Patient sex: M
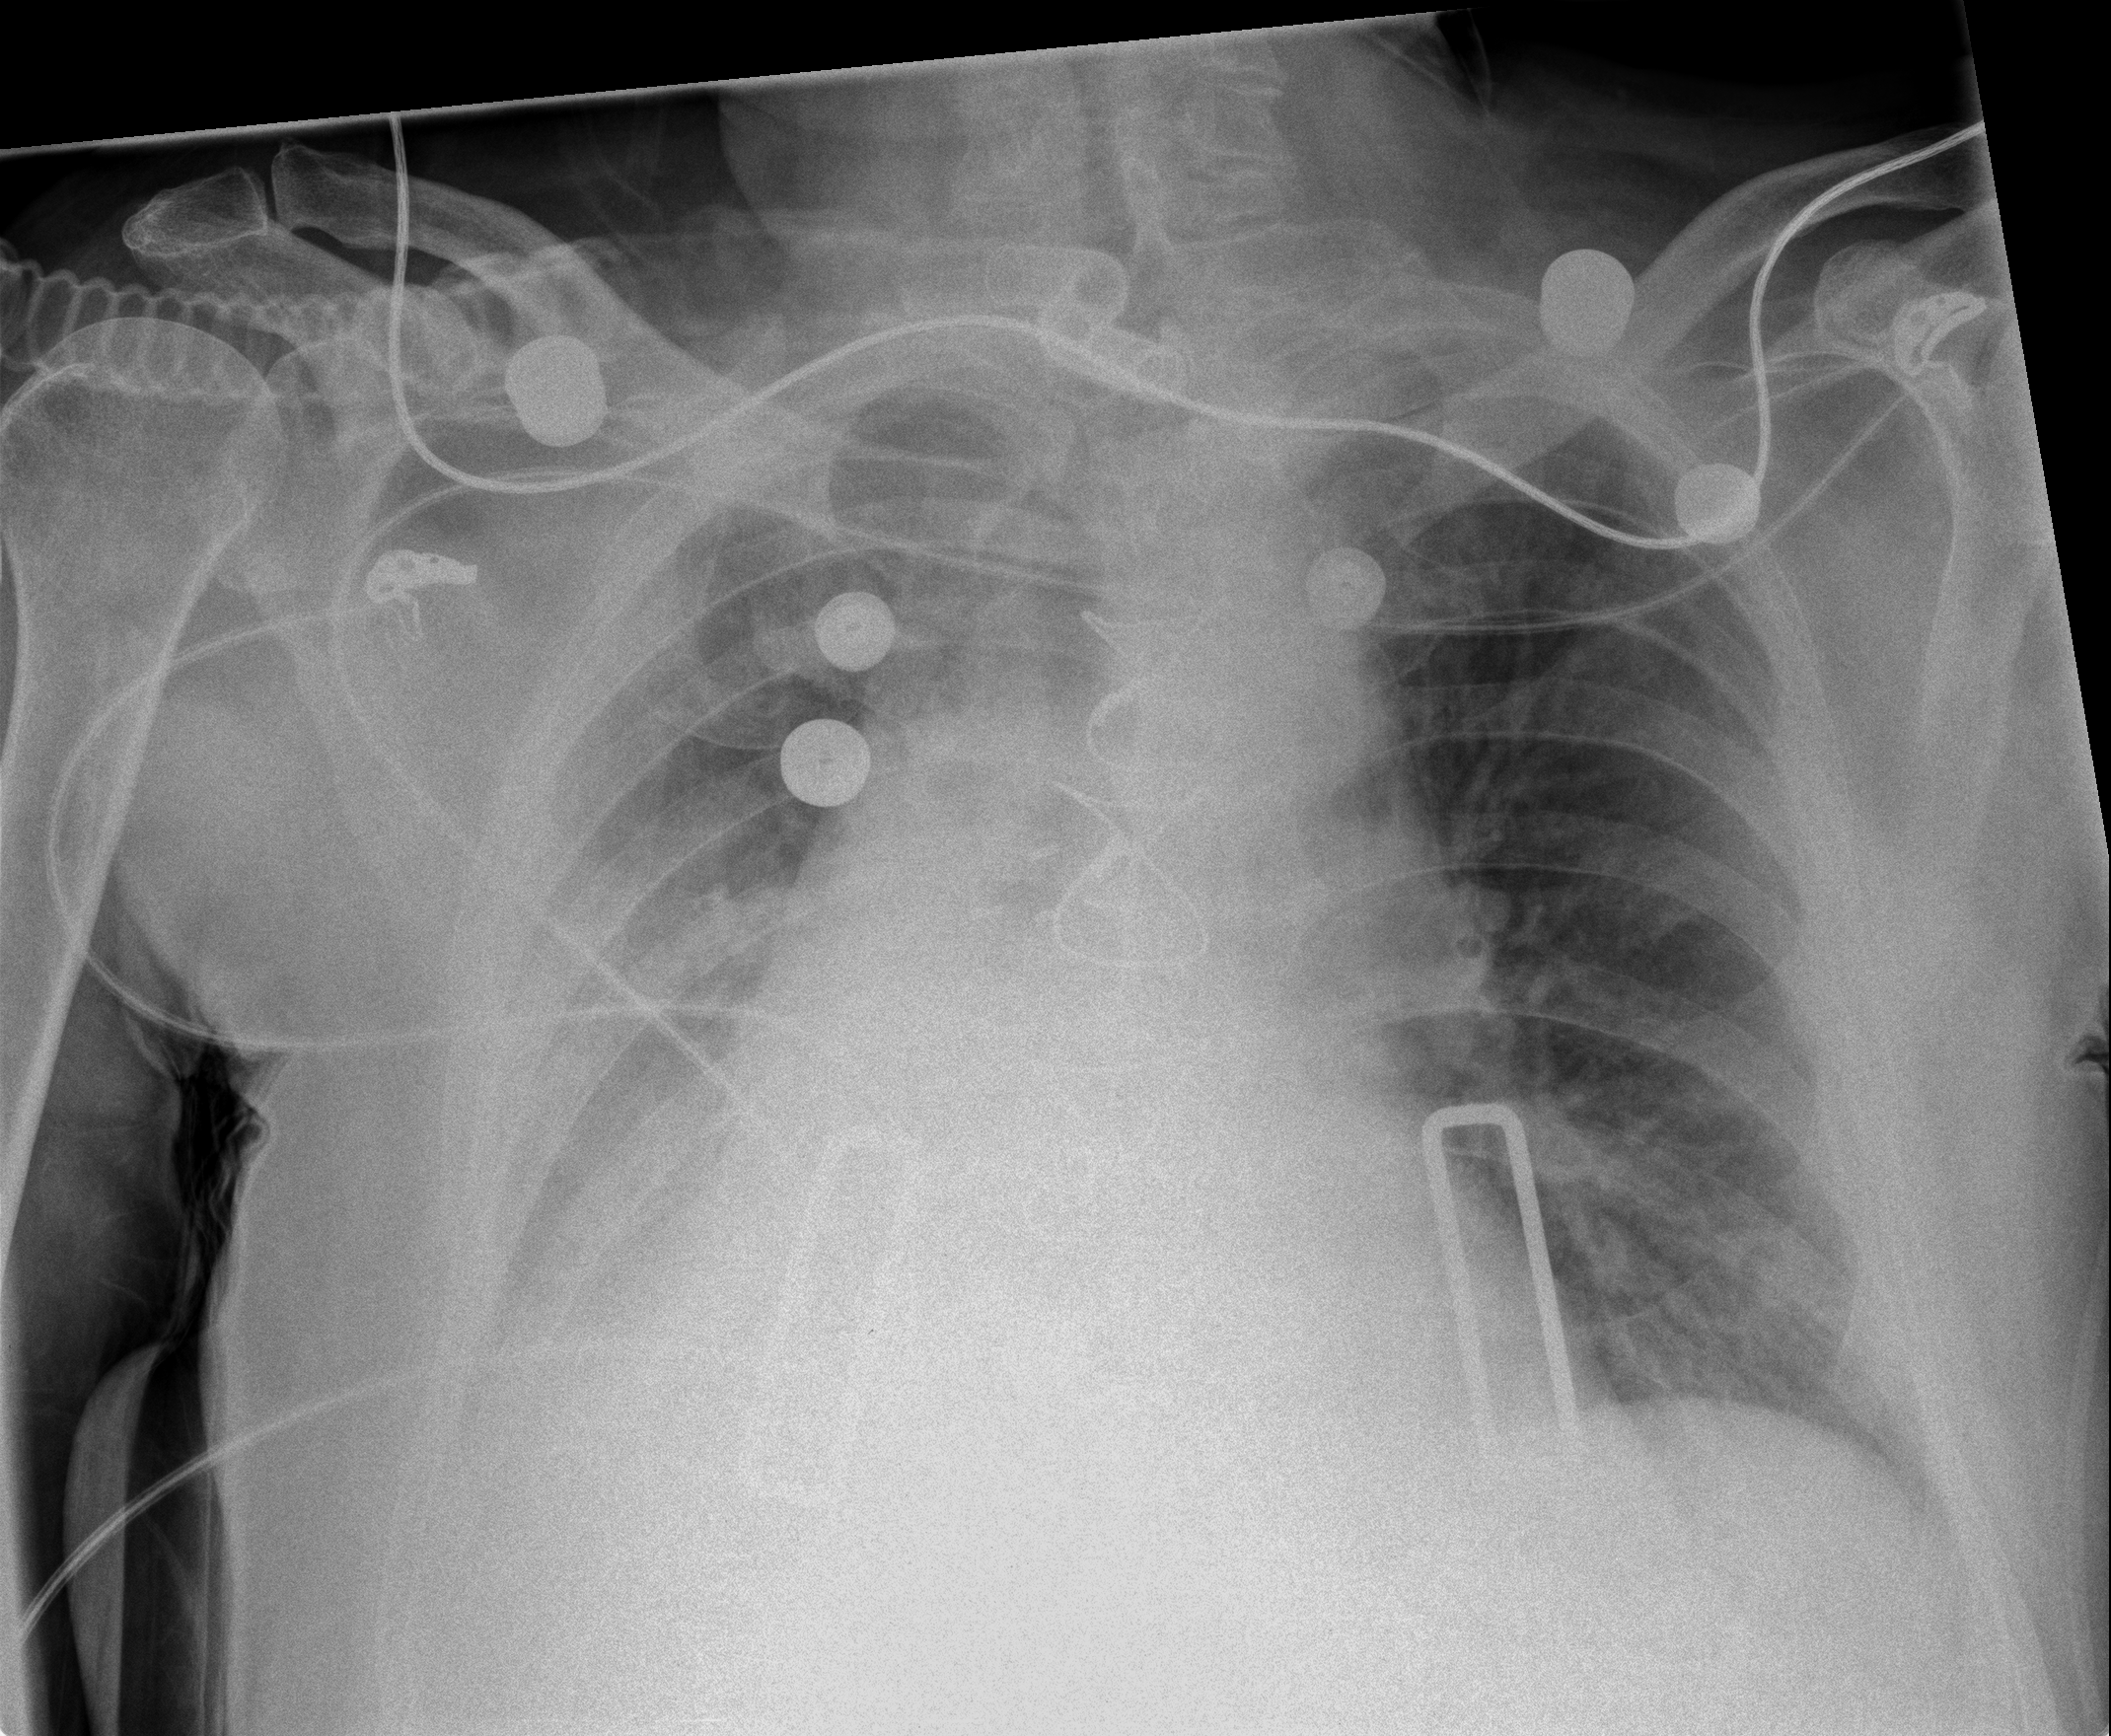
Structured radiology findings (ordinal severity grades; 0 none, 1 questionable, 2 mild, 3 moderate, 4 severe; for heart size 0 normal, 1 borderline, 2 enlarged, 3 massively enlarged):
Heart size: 2
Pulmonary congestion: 2
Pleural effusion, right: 2
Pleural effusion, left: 0
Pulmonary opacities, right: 1
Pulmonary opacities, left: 1
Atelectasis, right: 2
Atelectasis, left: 2